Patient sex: F
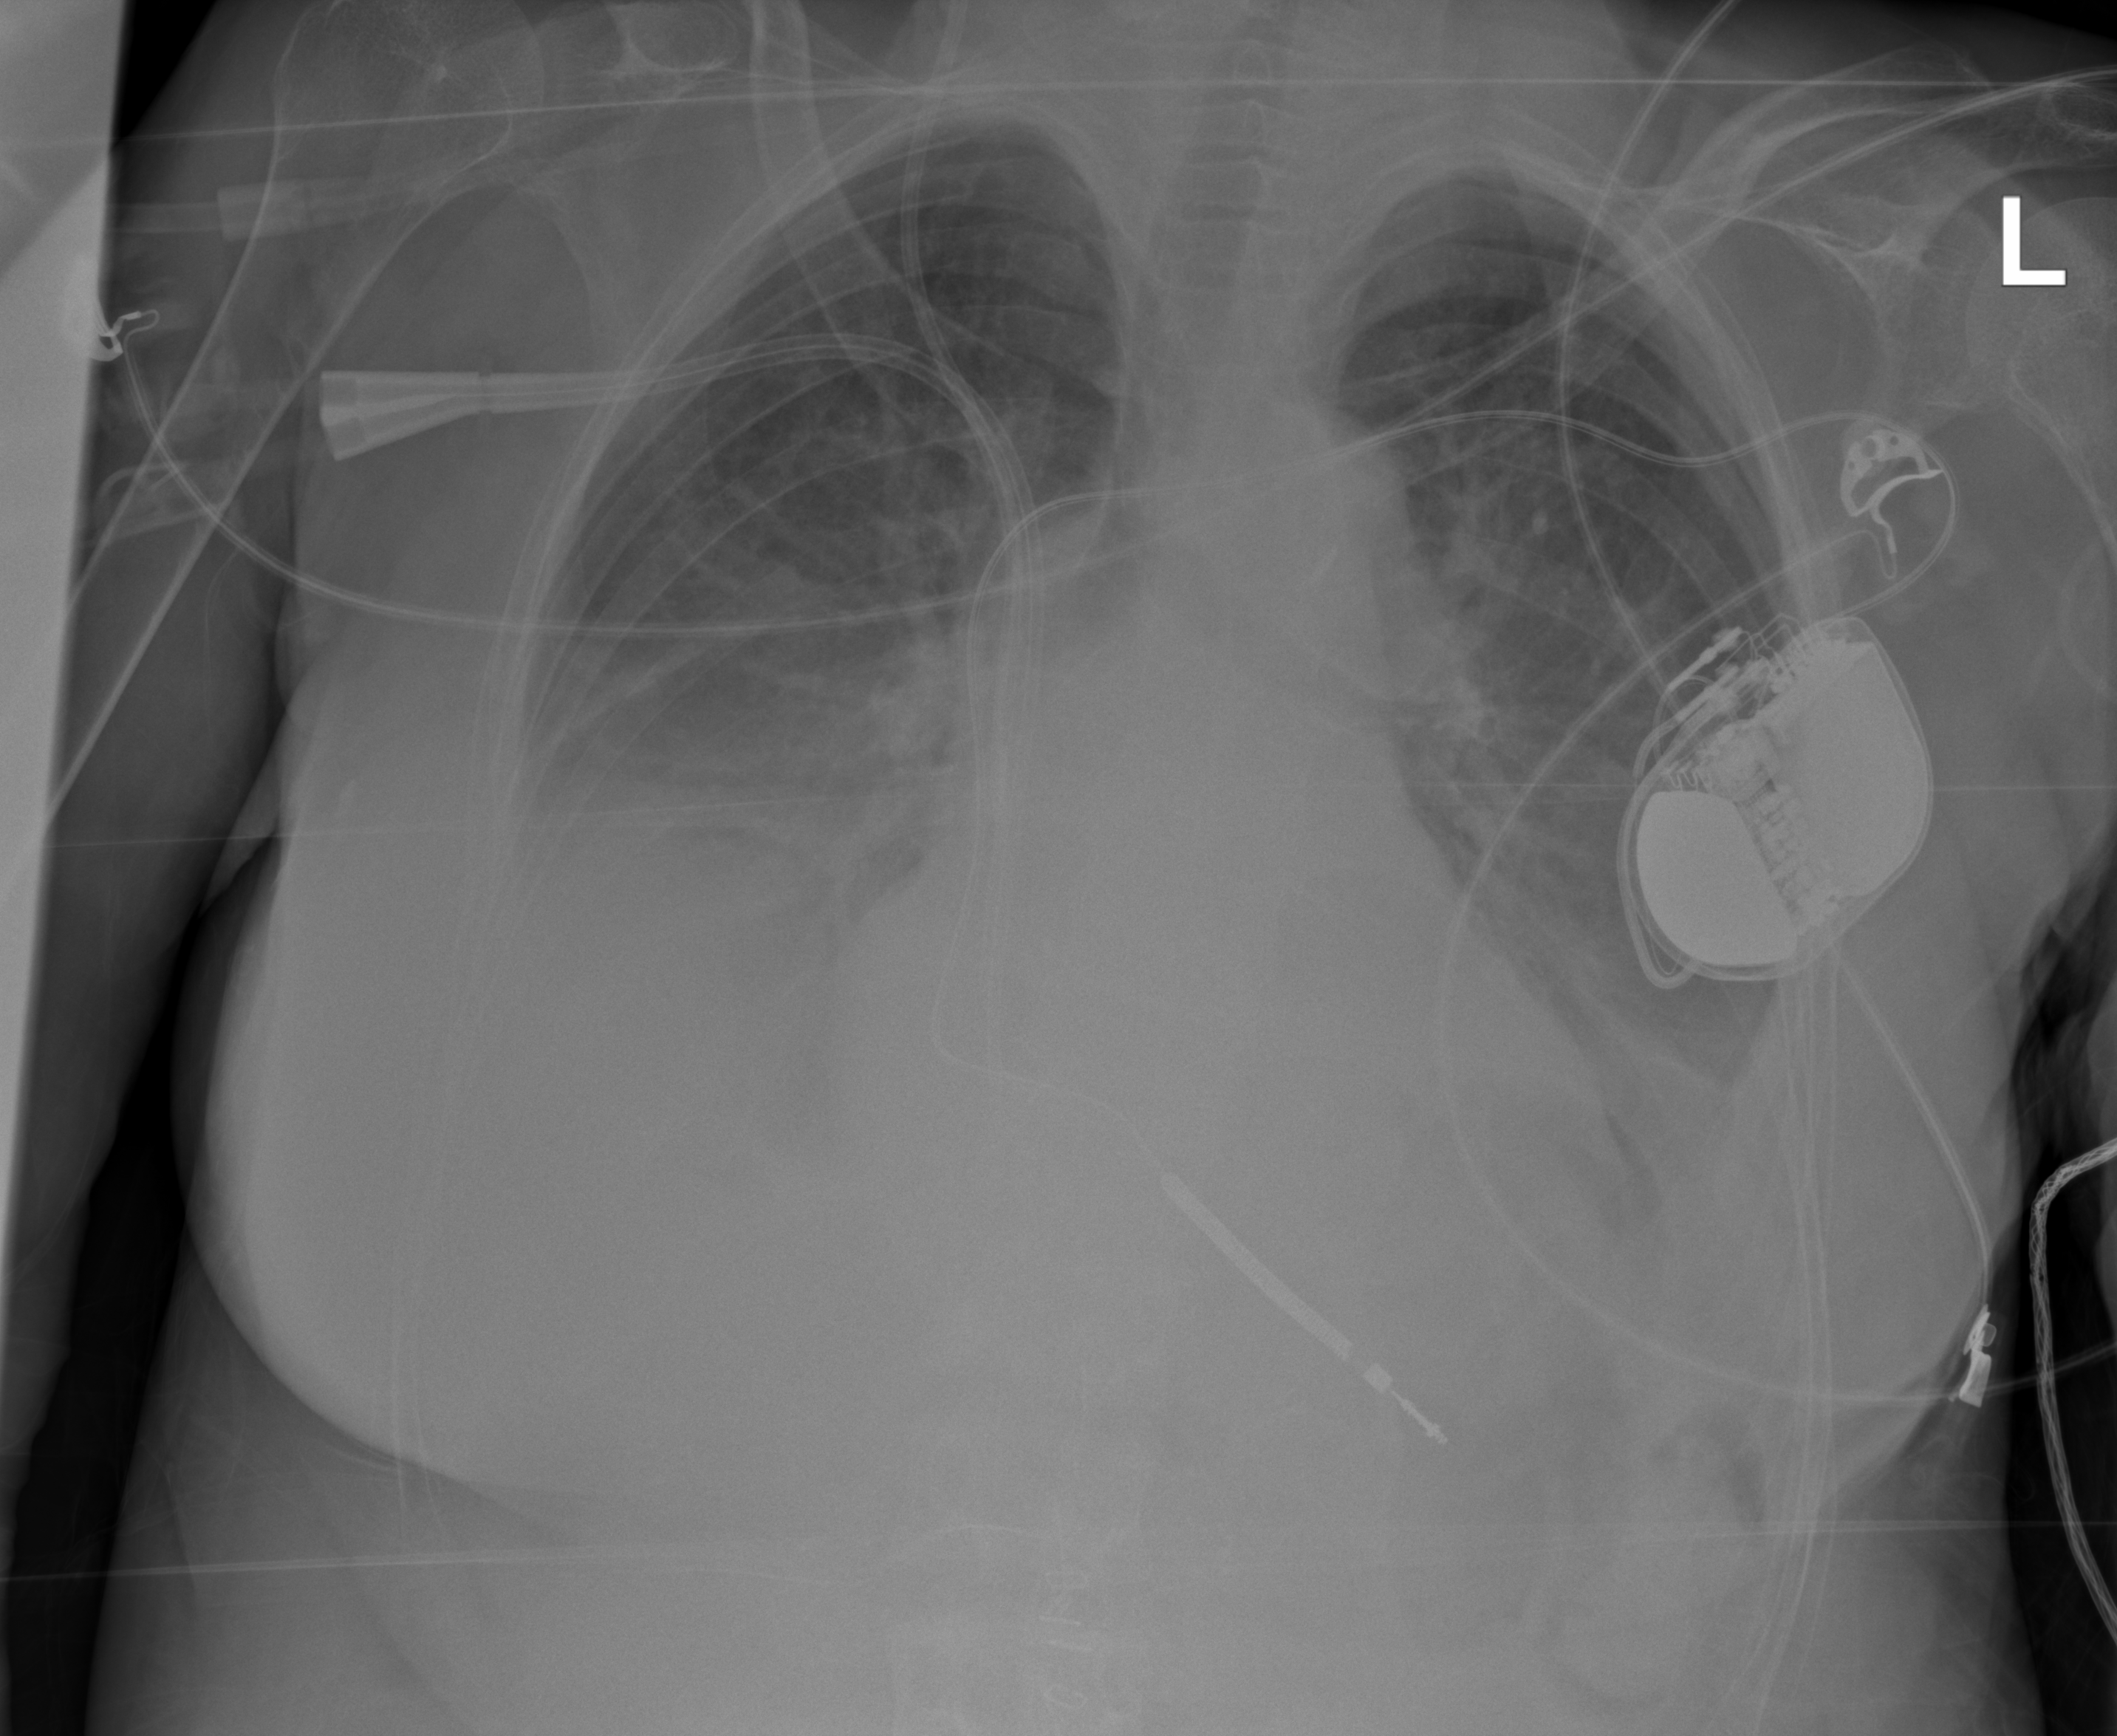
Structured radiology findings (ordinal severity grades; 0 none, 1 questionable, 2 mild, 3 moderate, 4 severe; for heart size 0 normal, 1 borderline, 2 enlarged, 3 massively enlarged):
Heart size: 1
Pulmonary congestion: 2
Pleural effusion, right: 3
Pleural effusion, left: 3
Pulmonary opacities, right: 0
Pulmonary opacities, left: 0
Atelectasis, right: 2
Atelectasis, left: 2